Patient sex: M
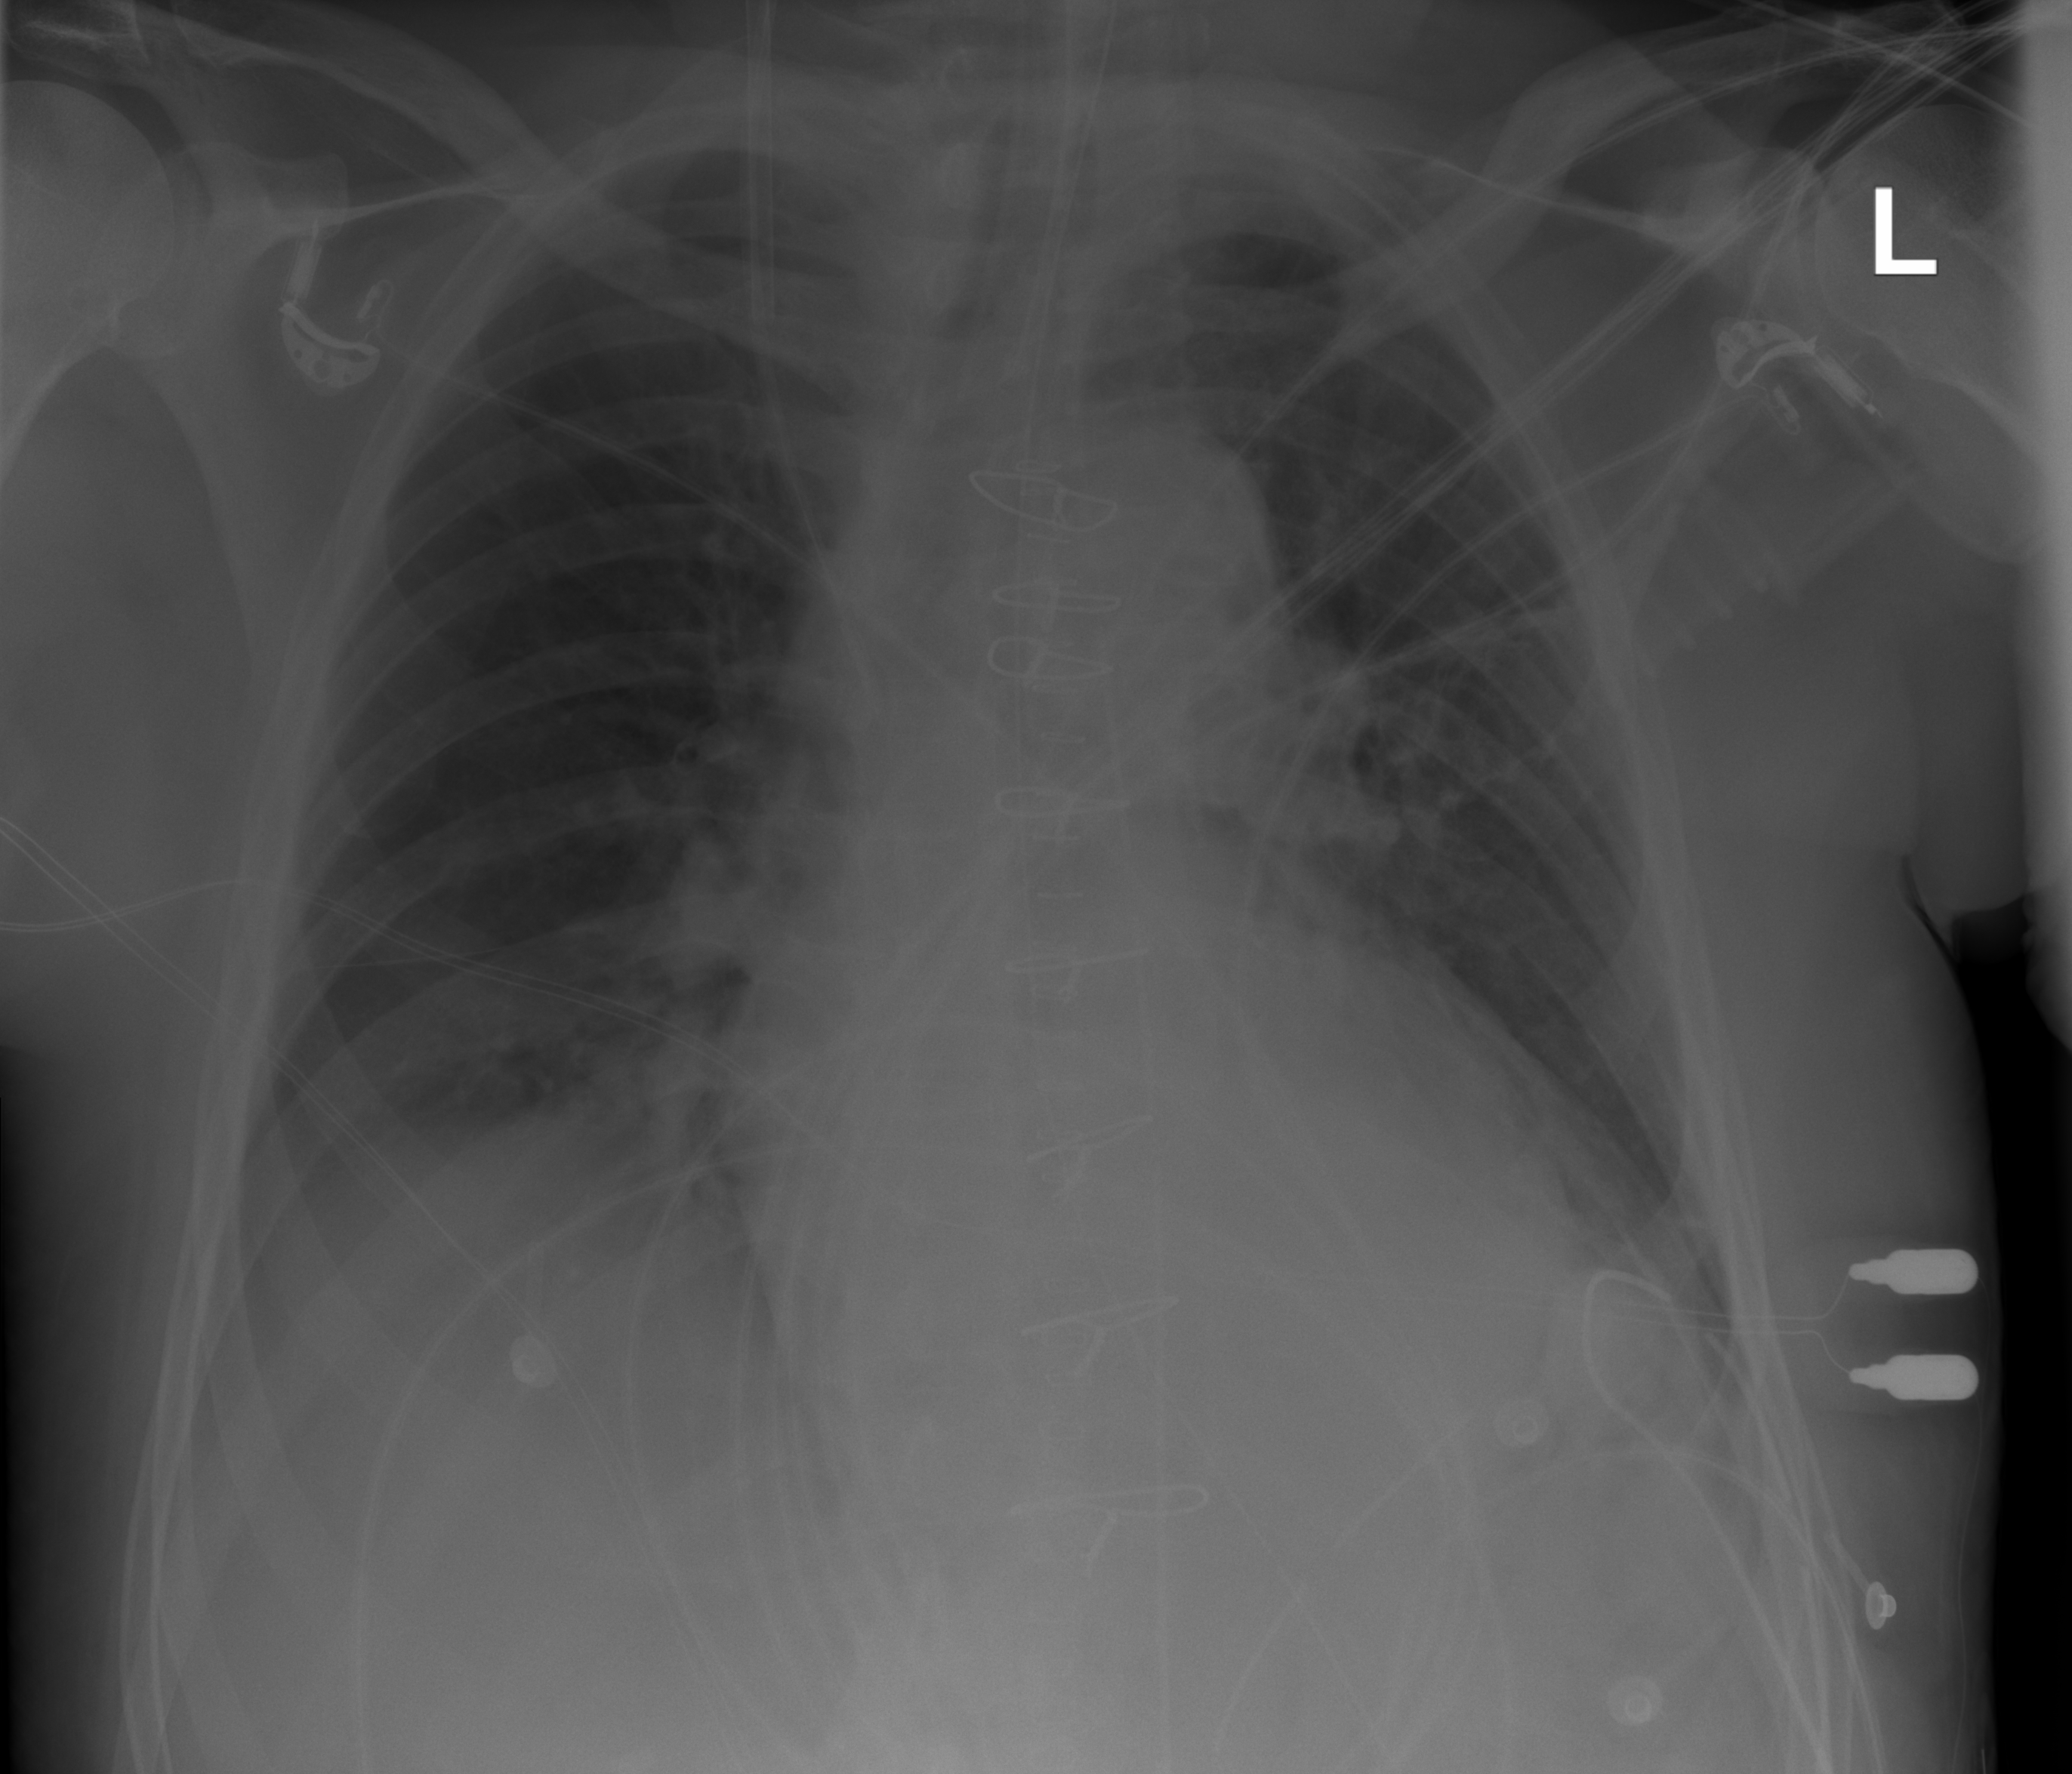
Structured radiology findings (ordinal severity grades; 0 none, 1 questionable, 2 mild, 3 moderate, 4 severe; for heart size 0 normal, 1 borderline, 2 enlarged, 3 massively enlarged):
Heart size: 2
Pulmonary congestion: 2
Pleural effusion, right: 2
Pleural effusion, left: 2
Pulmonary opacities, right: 0
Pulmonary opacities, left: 0
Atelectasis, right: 2
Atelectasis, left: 2